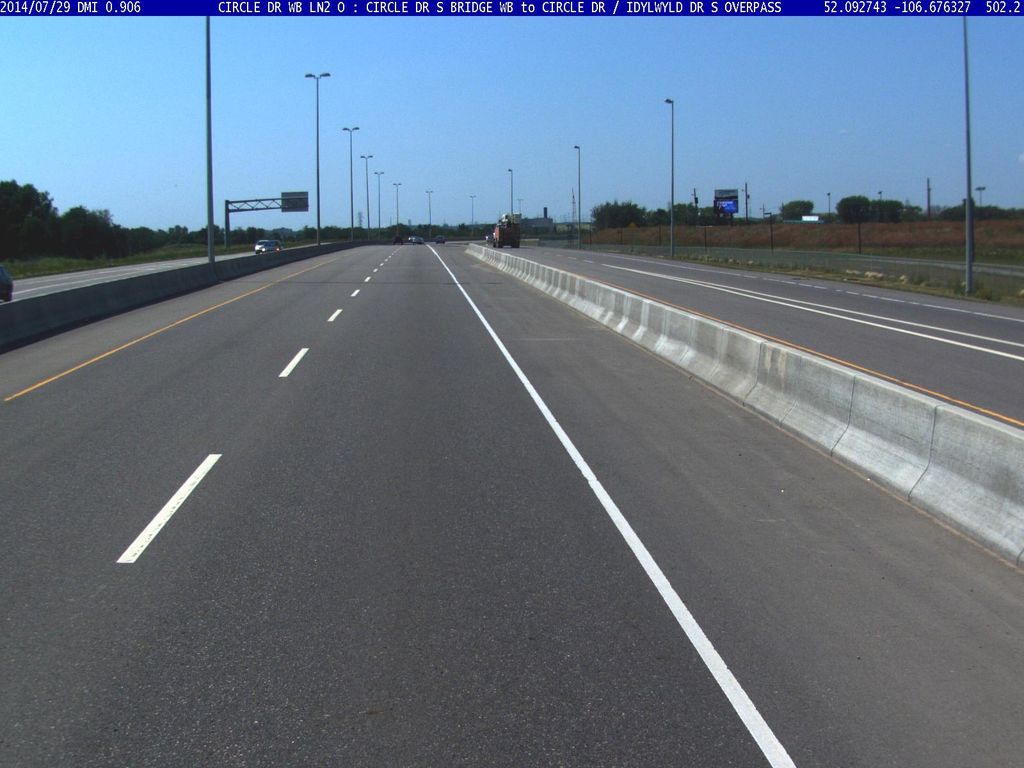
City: saskatoon